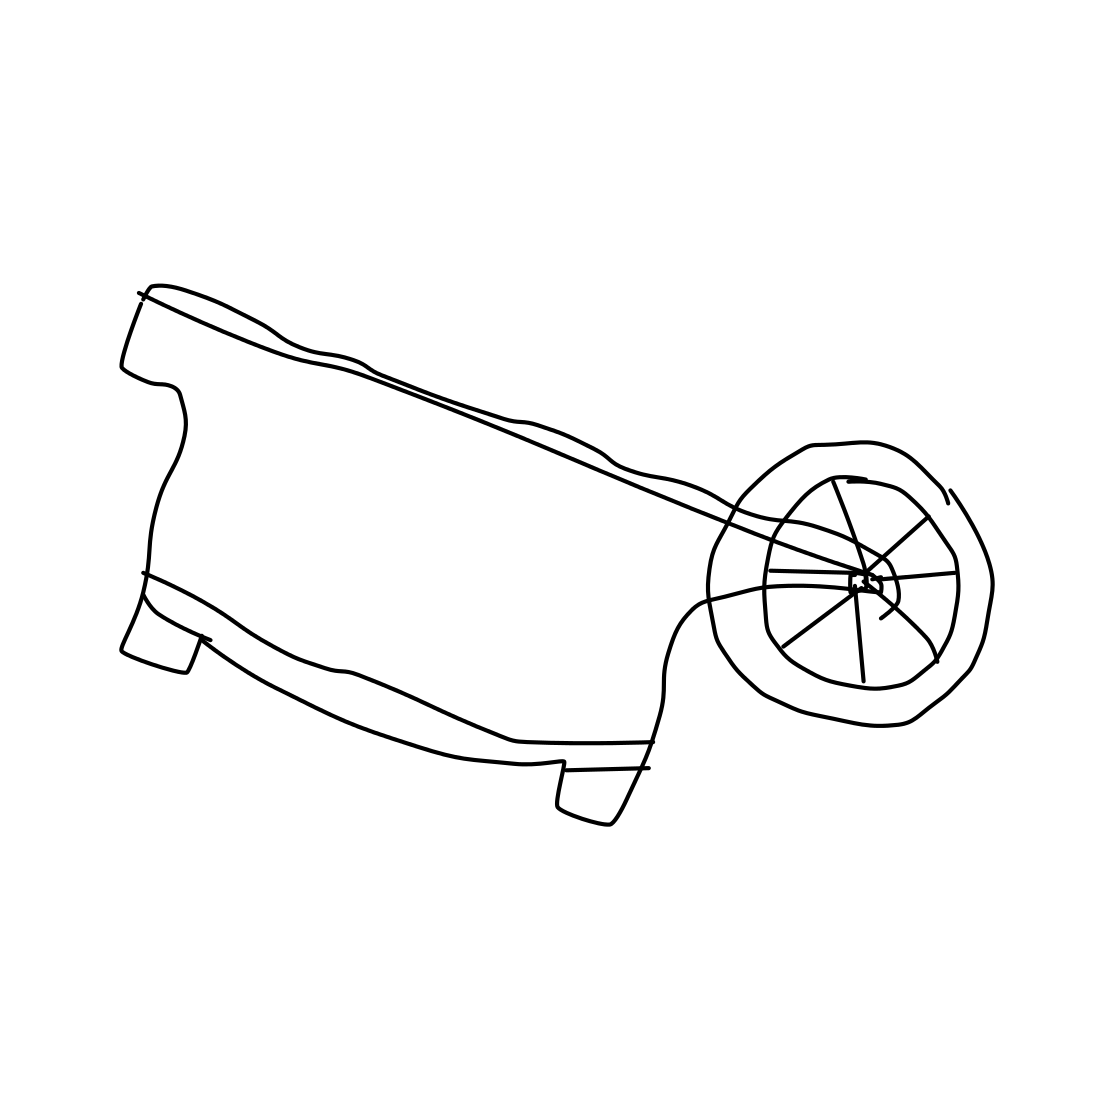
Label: wheelbarrow